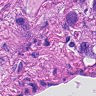
Metastatic tissue present: yes